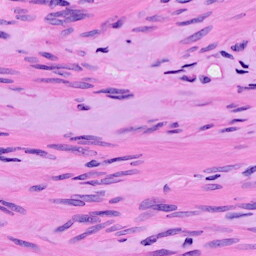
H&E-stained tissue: Ovarian